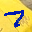
Label: 7